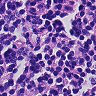
Metastatic tissue present: no